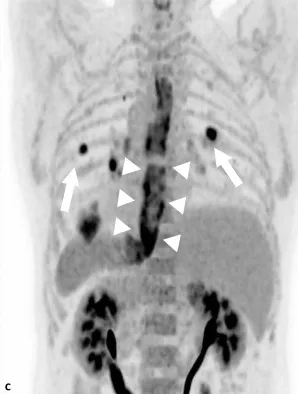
Pulmonary and esophageal affection on CT-scans. (C) FDG-PET-CT scan: diffuse esophageal (arrowheads) tracer uptake and multiple pulmonary nodules (arrows).
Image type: radiology (pet)